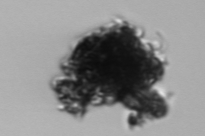
Label: detritus